Question:
I'm just checking other people's works and Im fixing this design and I can't seem to have an idea on how to fix it. I don't want to change anything from the css so is it possible to just arrange it on html?
'''
<!DOCTYPE html PUBLIC "-//W3C//DTD XHTML 1.0 Transitional//EN" "http://www.w3.org/TR/xhtml1/DTD/xhtml1-transitional.dtd">
<html xmlns="http://www.w3.org/1999/xhtml">
<head>
<meta http-equiv="Content-Type" content="text/html; charset=iso-8859-1" />
<title>Clinical Module</title>
<link href="style.css" rel="stylesheet" type="text/css" />
<link rel="stylesheet" href="inc/style.css" type="text/css">
</head>
<body>
<form action='' method='POST'><center>
<input type="text" placeholder="Patient Number" name="search" > <input type="submit" Value="Check" name='submit'> <br>
<?php
mysql_connect("localhost","root","");
mysql_select_db("invoices");
$search = 0;
$search=$_POST['search'];
if (isset($_POST['submit'])){
$query = "select * from 'patient' where 'clientid' = $search ";
$result=mysql_query($query);
while($row = mysql_fetch_array($result)){ ?>
First name:<br>
</td>
<td valign="top" align="left">
&nbsp;<input type="text" size="20" name="first_name" value="<?php echo $row["first_name"]?>" ></td>
<td valign="top" width="10%" rowspan="13">
</td>
</tr>
<tr>
<td valign="top" align="right">
Middle name:</td>
<td valign="top" align="left">
&nbsp;<input type="text" size="20" name="middle_name" value="<?php echo $row["middle_name"]?>" ></td>
</td>
</tr>
<tr>
<td valign="top" align="right">
Last Name:
</td>
<td valign="top" align="left">
&nbsp;<input type="text" name="last_name" size="20" value="<?php echo $row["last_name"]?>"></td>
</tr>
<tr>
<td valign="top" align="right">
Birthdate
</td>
<td valign="top" align="left">
&nbsp;<input type="text" name="Birthdate" size="20" value="<?php echo $row["birthdate"]; ?>"></td>
</tr>
<tr>
<td valign="top" align="right">
Age
</td>
<td valign="top" align="left">
&nbsp;<input readonly type="text" name="age" size="20" value="<?php echo $row["age"]?>" placeholder="YYYY-MM-DD"></td>
</tr>
<tr>
<td valign="top" align="right"> Gender:</td>
<td valign="top" align="left"><select name="gender">
<? if ($row["gender"]==Male) { ?>
<option value="Male" selected>Male</option>
<option value="Female">Female</option>
<? }else if ($row["gender"]==Female) { ?>
<option value="Male" >Male</option>
<option value="Female" selected>Female</option> <?php }?>
</select></tr>
</td><tr>
<td valign="top" align="right"> Civil Status:</td>
<td valign="top" align="left"><select name="civil_status">
<? if ($row["civil_status"]==Single) { ?>
<option value="Single" selected >Single</option>
<option value="Married">Married</option>
<option value="Separatede">Separated</option>
<option value="Widowed">Windowed</option>
<? }else if ($row["civil_status"]==Married) { ?>
<option value="Single" >Single</option>
<option value="Married" selected>Married</option>
<option value="Separated">Separated</option>
<option value="Widowed">Windowed</option>
<? }else if ($row["civil_status"]==Separated) { ?>
<option value="Single" >Single</option>
<option value="Married">Married</option>
<option value="Separated" selected>Separated</option>
<option value="Widowed">Windowed</option>
<? }else if ($row["civil_status"]==Widowed) { ?>
<option value="Single" >Single</option>
<option value="Married">Married</option>
<option value="Separated">Separated</option>
<option value="Widowed" selected>Windowed</option> <?php }?>
</select>
</td>
</tr>
<tr>
<td valign="top" align="right" nowrap>
Address:</td>
<td valign="top" align="left">
<input type="text" name="address" value="<?php echo $row["address"]?>" size="31"></td>
</tr>
<tr>
<td valign="top" align="right">
Tel. no.:</td>
<td valign="top" align="left">
<input
type="text" size="20" name="telno" placeholder="###-####" value="<?php echo $row["telno"]?>"></td></tr>
<tr>
<td valign="top" align="right">
Occupation:</td>
<td valign="top" align="left">
<input
type="text" size="20" name="occ" value="<?php echo $row["occ"]?>"></td></tr>
<tr>
<td align="right">
Spouse:</td>
<td >
<input
type="text" size="20" name="spo" value="<?php echo $row["spo"]?>"></td></tr><tr>
<td align="right">
Occupation:</td>
<td >
<input
type="text" size="20" name="occ2" value="<?php echo $row["occ2"]?>"></td></tr>
<tr>
<td align="right" width="20">
Contact Person(in case of emergency):</td>
<td >
<input
type="text" size="20" name="cp" value="<?php echo $row["cp"]?>"></td></tr><tr>
<td align="right">
Tel. no:</td>
<td >
<input
type="text" size="20" name="tel2" value="<?php echo $row["tel2"]?>"></td></tr>
<tr>
<td valign="top" align="right" nowrap>
Reffered By:</td>
<td valign="top" align="left">
<input type="text" name="reff" value="<?php echo $row["reff"]?>" size="31" ></td>
</tr>
<tr>
<td class=topHeadrow1 valign="middle" width="50%" colspan="2">
Past Medical History:</td>
</tr>
<tr>
<td valign="top" align="right" nowrap>
Allergy:</td>
<td valign="top" align="left">
<input type="text" name="all" value="<?php echo $row["all"]?>" size="31"></td>
</tr>
<tr>
<td valign="top" align="right" nowrap>
Previous illness:</td>
<td valign="top" align="left">
<input type="text" name="ill" value="<?php echo $row["ill"]?>" size="31"></td>
</tr>
<tr>
<td class=topHeadrow1 valign="middle" width="50%" colspan="2">
<b><font size="4">
Heredo-Familial Diseases:</font></b></td>
</tr>
<tr>
<td valign="top" align="right" nowrap>
Maternal:
</td>
<td valign="top" align="left">
<input type="text" name="mat" value="<?php echo $row["mat"]?>" size="20"></td>
</tr>
<tr>
<td valign="top" align="right" nowrap>
Fraternal:
</td>
<td valign="top" align="left">
<input type="text" name="frat" value="<?php echo $row["frat"]?>" size="20"></td>
</tr>
<? }
}
?>
</center>
</form>
|
'''
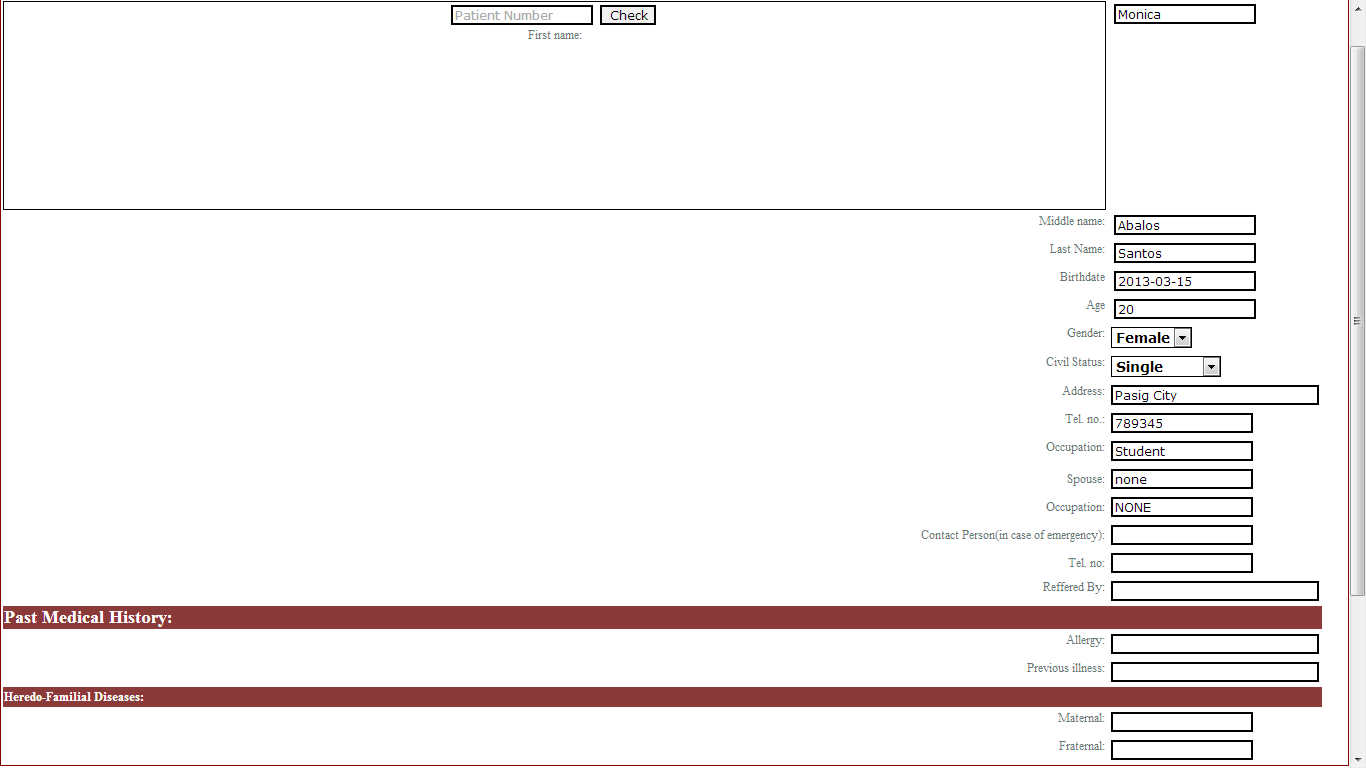
Answer: I'm not sure if this is what you are referring to, as you've not specified a massive amount of information...
However,
- '<table>''</table>'- '<tr>'- '<td valign="top" align="right">''First name:<br>'
---
'''
<!DOCTYPE html PUBLIC "-//W3C//DTD XHTML 1.0 Transitional//EN" "http://www.w3.org/TR/xhtml1/DTD/xhtml1-transitional.dtd">
<html xmlns="http://www.w3.org/1999/xhtml">
<head>
<meta http-equiv="Content-Type" content="text/html; charset=iso-8859-1" />
<title>Clinical Module</title>
<link href="style.css" rel="stylesheet" type="text/css" />
<link rel="stylesheet" href="inc/style.css" type="text/css">
</head>
<body>
<form action='' method='POST'><center>
<input type="text" placeholder="Patient Number" name="search" > <input type="submit" Value="Check" name='submit'> <br>
<table>
<?php
mysql_connect("localhost","root","");
mysql_select_db("invoices");
$search = 0;
$search=$_POST['search'];
if (isset($_POST['submit'])){
$query = "select * from 'patient' where 'clientid' = $search ";
$result=mysql_query($query);
while($row = mysql_fetch_array($result)){ ?>
<tr>
<td valign="top" align="right">
First name:<br>
</td>
<td valign="top" align="left">
&nbsp;<input type="text" size="20" name="first_name" value="<?php echo $row["first_name"]?>" ></td>
<td valign="top" width="10%" rowspan="13">
</td>
</tr>
<tr>
<td valign="top" align="right">
Middle name:</td>
<td valign="top" align="left">
&nbsp;<input type="text" size="20" name="middle_name" value="<?php echo $row["middle_name"]?>" ></td>
</td>
</tr>
<tr>
<td valign="top" align="right">
Last Name:
</td>
<td valign="top" align="left">
&nbsp;<input type="text" name="last_name" size="20" value="<?php echo $row["last_name"]?>"></td>
</tr>
<tr>
<td valign="top" align="right">
Birthdate
</td>
<td valign="top" align="left">
&nbsp;<input type="text" name="Birthdate" size="20" value="<?php echo $row["birthdate"]; ?>"></td>
</tr>
<tr>
<td valign="top" align="right">
Age
</td>
<td valign="top" align="left">
&nbsp;<input readonly type="text" name="age" size="20" value="<?php echo $row["age"]?>" placeholder="YYYY-MM-DD"></td>
</tr>
<tr>
<td valign="top" align="right"> Gender:</td>
<td valign="top" align="left"><select name="gender">
<? if ($row["gender"]==Male) { ?>
<option value="Male" selected>Male</option>
<option value="Female">Female</option>
<? }else if ($row["gender"]==Female) { ?>
<option value="Male" >Male</option>
<option value="Female" selected>Female</option> <?php }?>
</select></tr>
</td><tr>
<td valign="top" align="right"> Civil Status:</td>
<td valign="top" align="left"><select name="civil_status">
<? if ($row["civil_status"]==Single) { ?>
<option value="Single" selected >Single</option>
<option value="Married">Married</option>
<option value="Separatede">Separated</option>
<option value="Widowed">Windowed</option>
<? }else if ($row["civil_status"]==Married) { ?>
<option value="Single" >Single</option>
<option value="Married" selected>Married</option>
<option value="Separated">Separated</option>
<option value="Widowed">Windowed</option>
<? }else if ($row["civil_status"]==Separated) { ?>
<option value="Single" >Single</option>
<option value="Married">Married</option>
<option value="Separated" selected>Separated</option>
<option value="Widowed">Windowed</option>
<? }else if ($row["civil_status"]==Widowed) { ?>
<option value="Single" >Single</option>
<option value="Married">Married</option>
<option value="Separated">Separated</option>
<option value="Widowed" selected>Windowed</option> <?php }?>
</select>
</td>
</tr>
<tr>
<td valign="top" align="right" nowrap>
Address:</td>
<td valign="top" align="left">
<input type="text" name="address" value="<?php echo $row["address"]?>" size="31"></td>
</tr>
<tr>
<td valign="top" align="right">
Tel. no.:</td>
<td valign="top" align="left">
<input
type="text" size="20" name="telno" placeholder="###-####" value="<?php echo $row["telno"]?>"></td></tr>
<tr>
<td valign="top" align="right">
Occupation:</td>
<td valign="top" align="left">
<input
type="text" size="20" name="occ" value="<?php echo $row["occ"]?>"></td></tr>
<tr>
<td align="right">
Spouse:</td>
<td >
<input
type="text" size="20" name="spo" value="<?php echo $row["spo"]?>"></td></tr><tr>
<td align="right">
Occupation:</td>
<td >
<input
type="text" size="20" name="occ2" value="<?php echo $row["occ2"]?>"></td></tr>
<tr>
<td align="right" width="20">
Contact Person(in case of emergency):</td>
<td >
<input
type="text" size="20" name="cp" value="<?php echo $row["cp"]?>"></td></tr><tr>
<td align="right">
Tel. no:</td>
<td >
<input
type="text" size="20" name="tel2" value="<?php echo $row["tel2"]?>"></td></tr>
<tr>
<td valign="top" align="right" nowrap>
Reffered By:</td>
<td valign="top" align="left">
<input type="text" name="reff" value="<?php echo $row["reff"]?>" size="31" ></td>
</tr>
<tr>
<td class=topHeadrow1 valign="middle" width="50%" colspan="2">
Past Medical History:</td>
</tr>
<tr>
<td valign="top" align="right" nowrap>
Allergy:</td>
<td valign="top" align="left">
<input type="text" name="all" value="<?php echo $row["all"]?>" size="31"></td>
</tr>
<tr>
<td valign="top" align="right" nowrap>
Previous illness:</td>
<td valign="top" align="left">
<input type="text" name="ill" value="<?php echo $row["ill"]?>" size="31"></td>
</tr>
<tr>
<td class=topHeadrow1 valign="middle" width="50%" colspan="2">
<b><font size="4">
Heredo-Familial Diseases:</font></b></td>
</tr>
<tr>
<td valign="top" align="right" nowrap>
Maternal:
</td>
<td valign="top" align="left">
<input type="text" name="mat" value="<?php echo $row["mat"]?>" size="20"></td>
</tr>
<tr>
<td valign="top" align="right" nowrap>
Fraternal:
</td>
<td valign="top" align="left">
<input type="text" name="frat" value="<?php echo $row["frat"]?>" size="20"></td>
</tr>
<? }
}
?>
</table>
</center>
</form>
'''